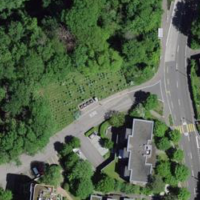
EUNIS habitat code: 55
Species observed at this site:
Lamium galeobdolon